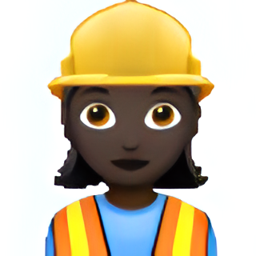
Name: female construction worker type 6
Emoji: 👷🏿‍♀️
Group: People & Body
Sub-group: person-role